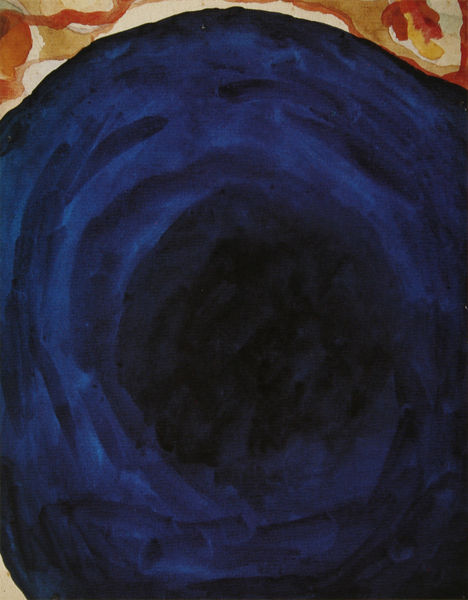
Titel: Ohne Titel (Pulsierendes Licht)
Künstler: Boris Ender
Standort: Moskau
Institution: Privatsammlung
Schlagwörter: blau, dunkel, gemälde, aquarell, braun, mitte, orange, schwarz, weiss, rot, öl, höhle, kreis, farbe, tiefe, eingang, vulkan, form, loch, trichter, weiß weiss, schlund